Field crop: maize
Growth stage: 2
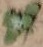
Species: chenopodium